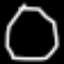
Label: octagon